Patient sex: F
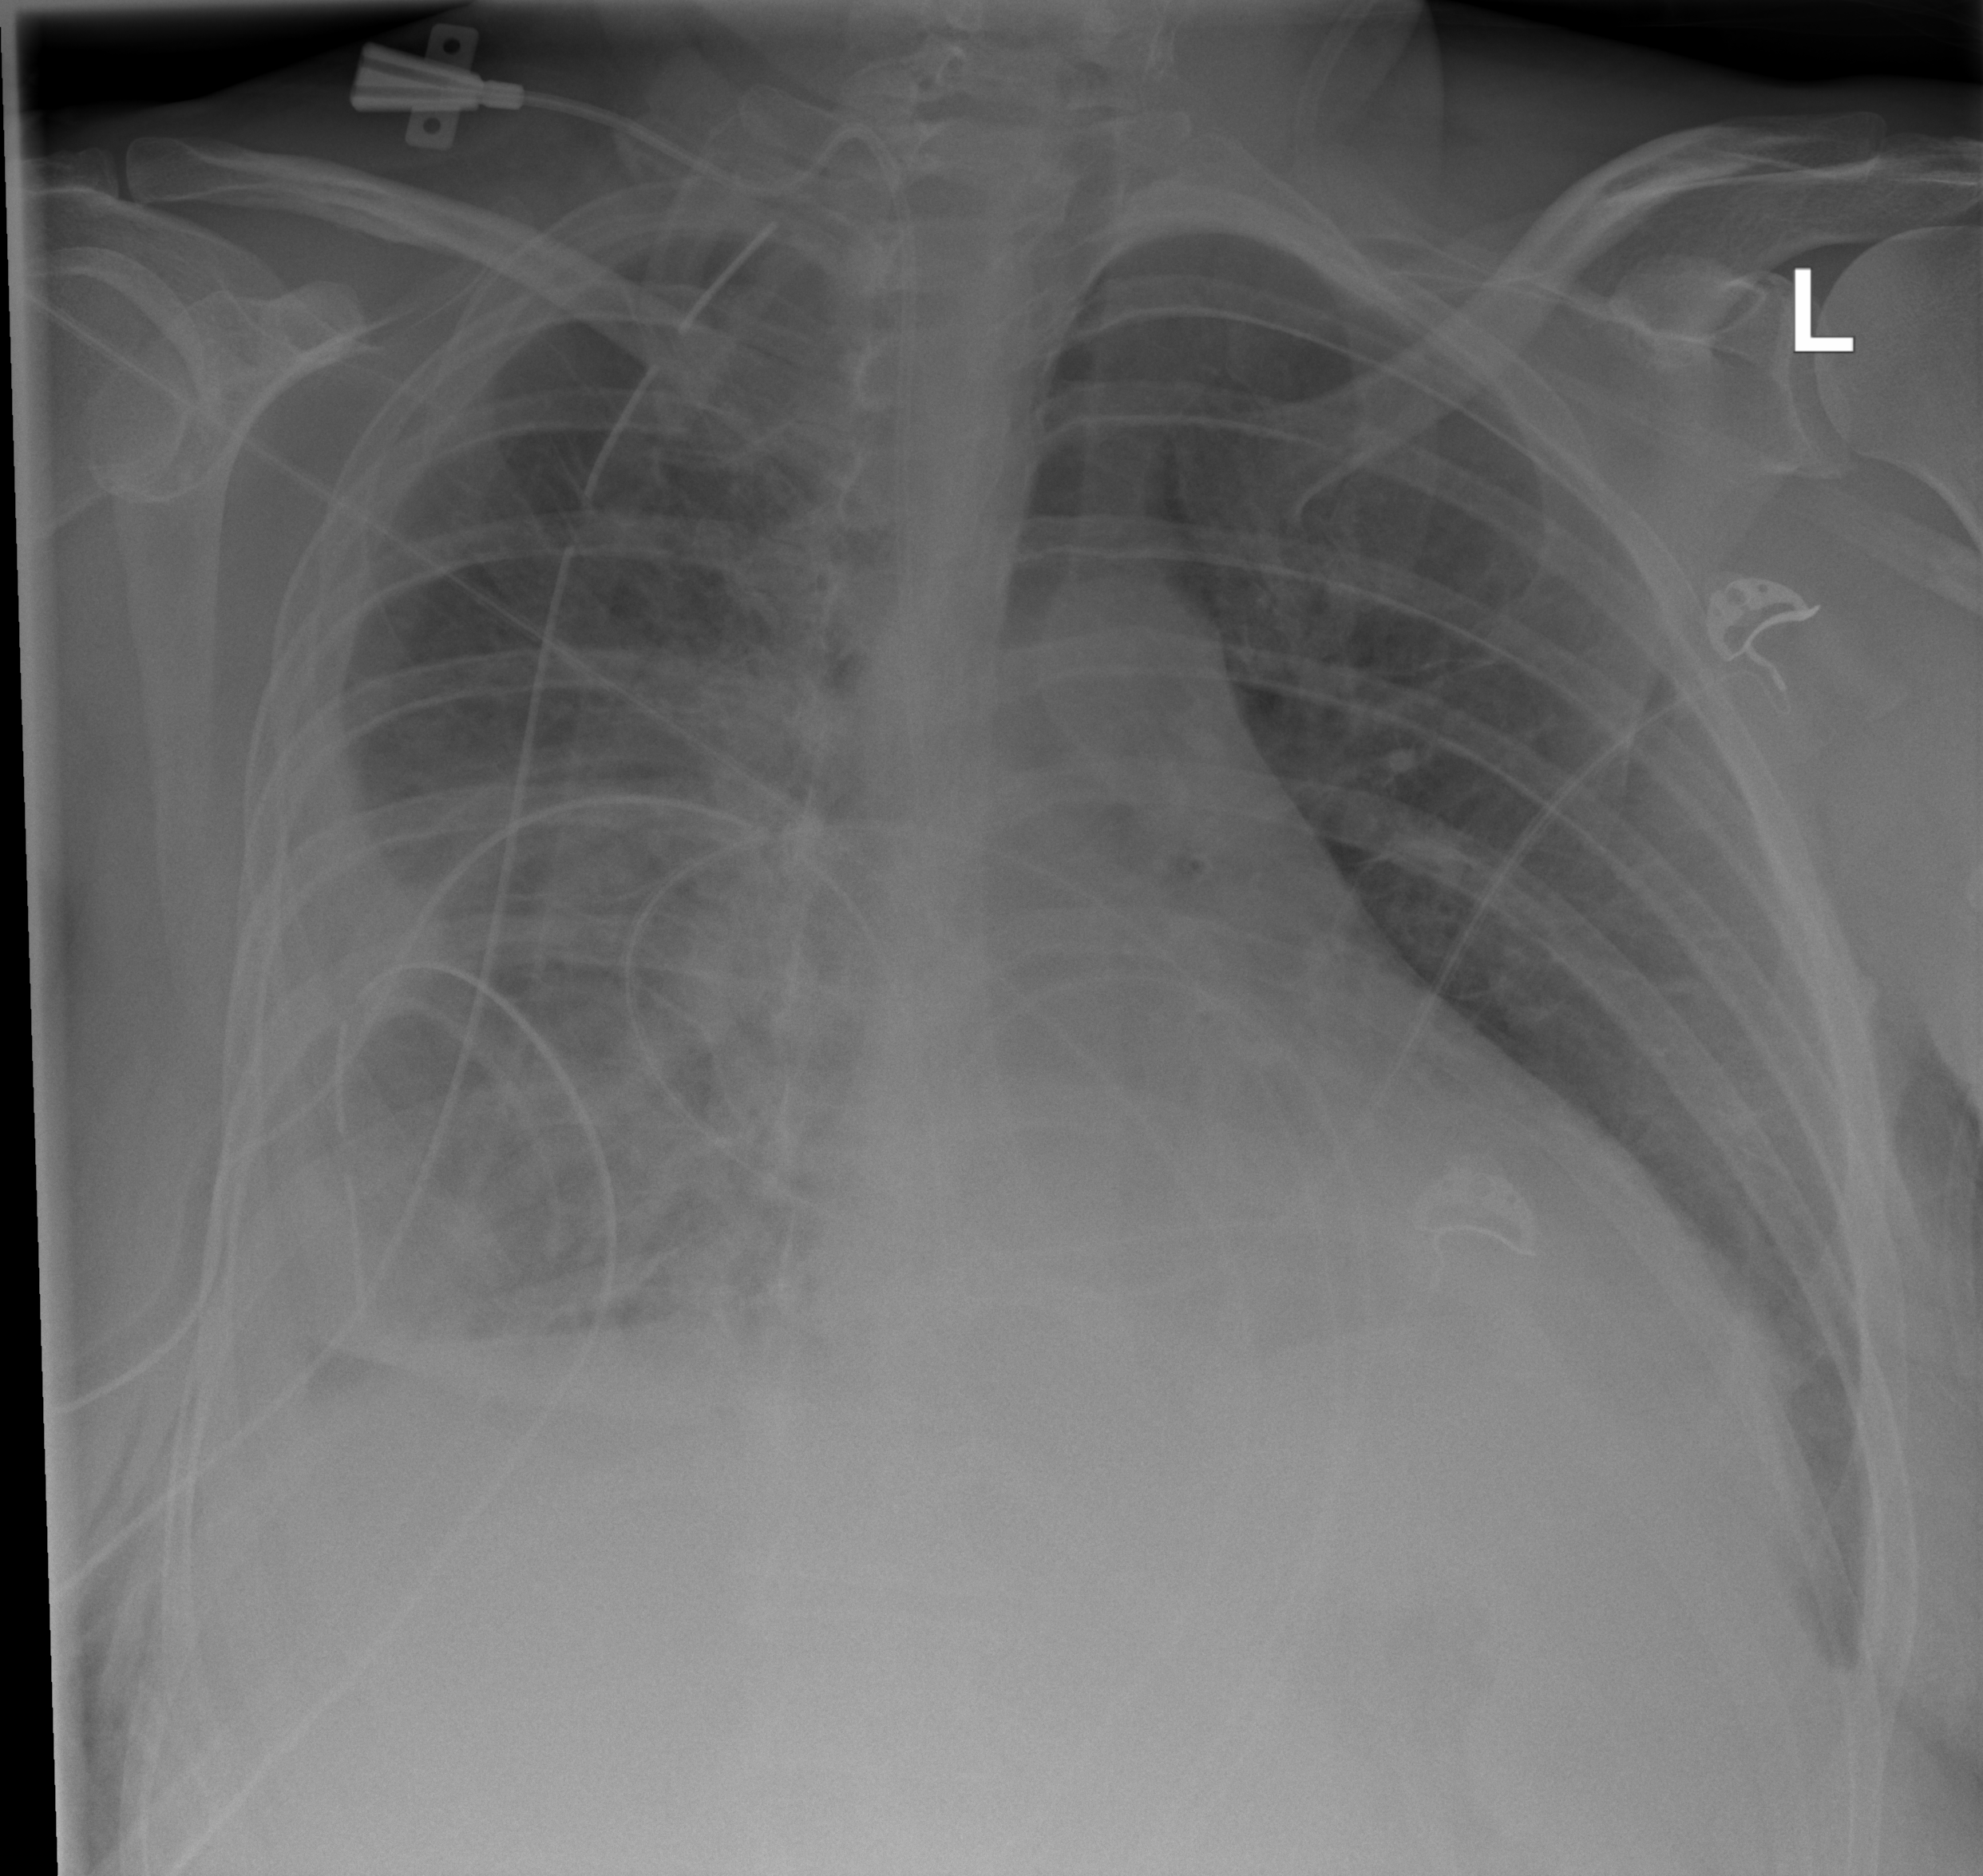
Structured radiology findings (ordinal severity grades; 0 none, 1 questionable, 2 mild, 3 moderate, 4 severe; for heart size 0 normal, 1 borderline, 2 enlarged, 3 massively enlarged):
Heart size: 2
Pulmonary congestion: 3
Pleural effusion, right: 2
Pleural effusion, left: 2
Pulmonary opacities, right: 3
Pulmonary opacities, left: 0
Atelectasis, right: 3
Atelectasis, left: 2